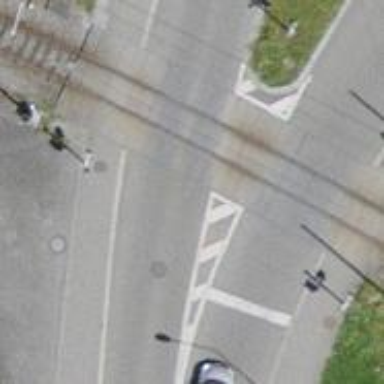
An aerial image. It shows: Railway track with contact lines for electrification.